Question: I am trying to write a SQL script which will go through a table with a newly created FK and pre-populate the key with a new row in the foreign table. I'm not 100% on how to do this or if its even possible in a single statement but here's my attempt:
'''
UPDATE [dbo].[Blogs]
set AuthorSecurableId = inserted.Id
FROM [dbo].[Blogs] updating
INNER JOIN
(INSERT INTO [dbo].[Securables] (Name)
OUTPUT Inserted.id, ROW_NUMBER() OVER (ORDER BY Inserted.Id) as rownum
SELECT 'Admin : ' + Name
FROM Blogs
WHERE AuthorSecurableId is null) inserted ON ROW_NUMBER() OVER (ORDER BY updating.Id) = inserted.rownum
WHERE updating.AuthorSecurableId is null
'''
When I do this I get the following error
> Msg 10727, Level 15, State 1, Line 5
A nested INSERT, UPDATE, DELETE, or MERGE statement is not allowed on either side of a JOIN or APPLY operator.
Below is a simple view of the schema I have

I would like to create a securable for each blog which doesn't have one and populate that blogs 'AuthorSecurableId' with the 'ID' of the newly created securable
I think I could do this with a cursor but I was wondering if there is a better single statement approach
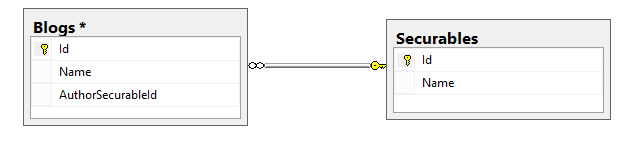
Answer: You can use merge against 'Securables' with output to a table variable or temp table and a separate update against 'Blogs'.
'''
declare @T table
(
SecID int,
BlogID int
);
merge Securables T
using (
select 'Admin : '+B.Name as Name, B.Id
from Blogs as B
where B.AuthorSecurabledId is null
) as S
on 0 = 1
when not matched by target then
insert (Name) values (S.Name)
output inserted.Id, S.Id
into @T;
update Blogs
set AuthorSecurabledId = T.SecID
from @T as T
where Blogs.Id = t.BlogID;
'''
<URL>